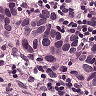
Metastatic tissue present: yes